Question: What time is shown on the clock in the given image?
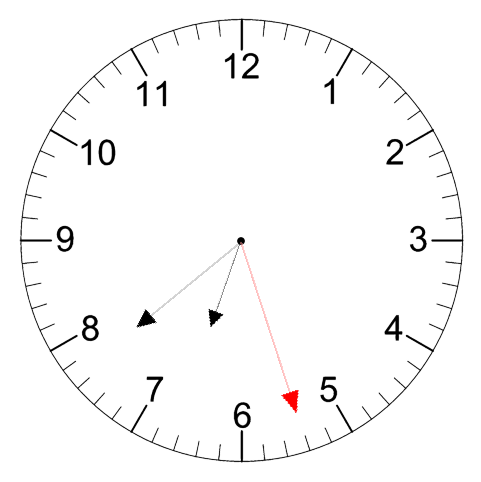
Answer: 06:38:27